Field crop: tomato
Growth stage: 2
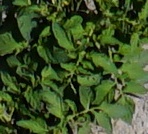
Species: tomato